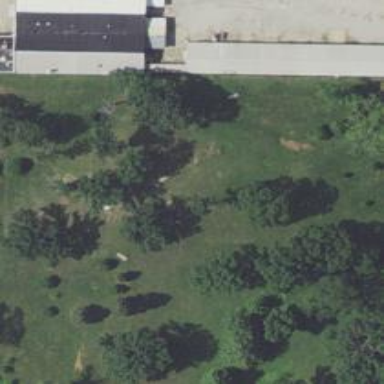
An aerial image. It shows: Disc golf tee.